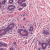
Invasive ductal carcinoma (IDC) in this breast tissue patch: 0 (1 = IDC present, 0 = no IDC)